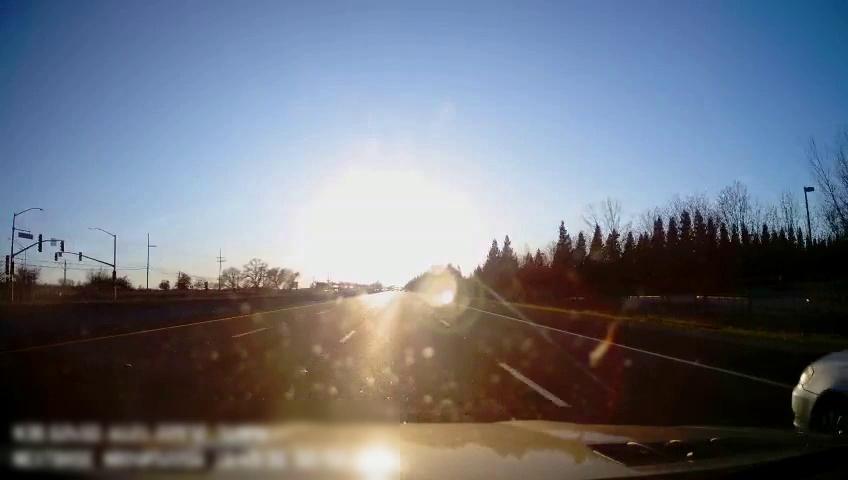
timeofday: Day
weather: Sunny
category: Drivable Space
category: Vehicles | Car
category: Lanes | Alternate Lane
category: Lanes | Alternate Lane
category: Lanes | Current Lane
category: Lanes | Current Lane
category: Lanes | Alternate Lane
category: Traffic | Lights
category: Traffic | Lights
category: Traffic | Lights
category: Traffic | Lights